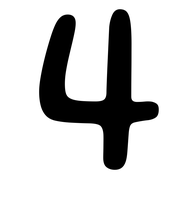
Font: Gluten_Regular